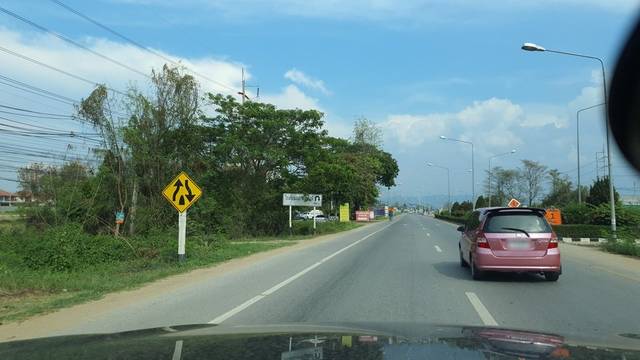
Region: Thailand
Coordinates: 18.747, 99.071